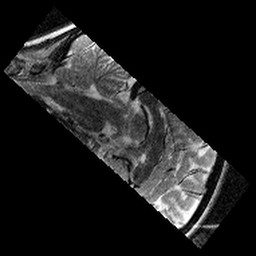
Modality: T2w
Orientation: sagittal
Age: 11
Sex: female
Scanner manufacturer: siemens
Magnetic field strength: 3 T
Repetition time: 9.23 s
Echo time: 0.067 s